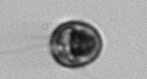
Label: Dinophyceae